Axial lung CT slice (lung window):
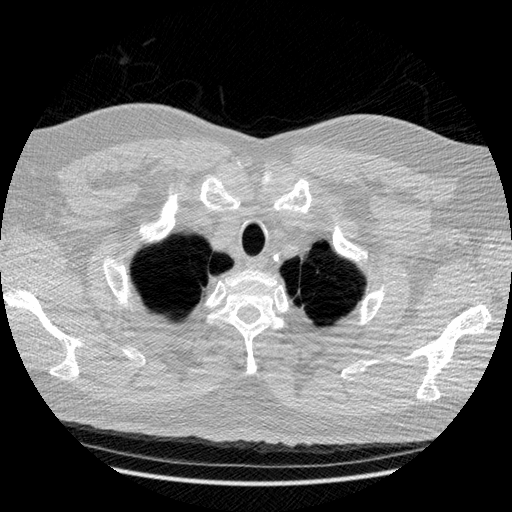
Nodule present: no